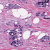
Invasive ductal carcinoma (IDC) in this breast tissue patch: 0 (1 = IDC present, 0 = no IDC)